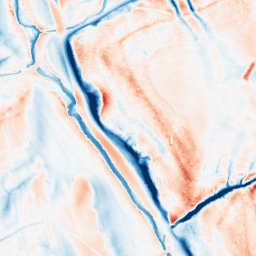
Category: classical
Decomposition family: gaussian_anisotropic
Decomposition parameters: sigma_x: 10
sigma_y: 2
Upsampling method: quadratic
Upsampling parameters: scale: 4
Upsampling scale: 4